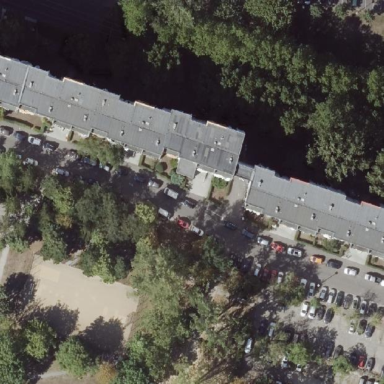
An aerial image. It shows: Apartment building with flat roof.